Question: My task is to create an account information web page which consists of 4 pre-filled fields (given name, family name, username and email) and a common save button at the bottom. User can change any field by the respective field. I want save button to be enabled only if user changes any fields. Any method to track state changes? My code is as follows:
'''
<mat-card-content>
<div class="form-group">
<mat-form-field class="simple-form-field-50">
<input matInput placeholder="Given name" name="givenName" formControlName="givenName">
</mat-form-field>
<mat-form-field class="simple-form-field-50">
<input matInput placeholder="Family name" name="familyName" formControlName="familyName">
</mat-form-field>
<br>
<mat-form-field>
<input matInput placeholder="Email" name="email" formControlName="email">
</mat-form-field>
<br>
<button
[disabled]="waiting"
class="simple-form-button"
color="primary"
mat-raised-button
type="submit"
value="submit">
Save
</button>
</div>
</mat-card-content>
'''
My Code Output:

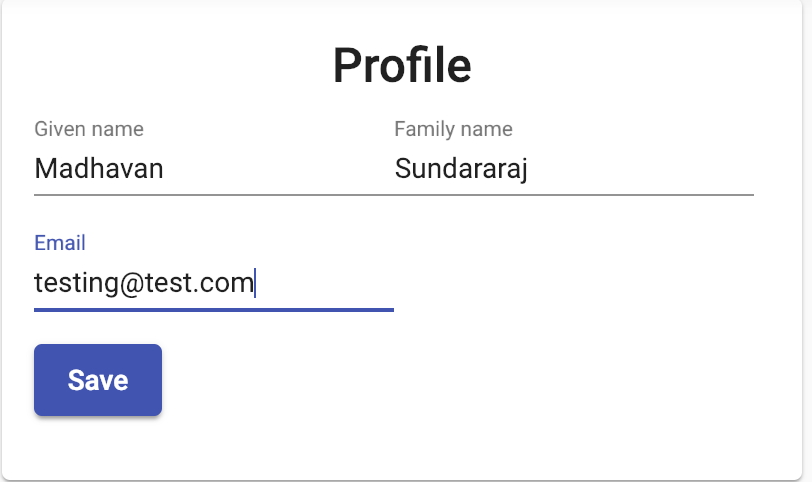
Answer: Since you're using a Reactive Form, you can use <URL> on the FormGroup.
Since it is of type 'Observable', you can 'subscribe' to it to set a variable of type 'boolean' that will be used in the template to enable the button.
'''
...
@Component({...})
export class AppComponent {
form: FormGroup;
disableButton = true;
ngOnInit() {
...
this.form.valueChanges.subscribe(changes => this.disableButton = false);
}
}
'''
And in your template:
'''
<form [formGroup]="form">
...
<button [disabled]="disableButton">Submit</button>
</form>
'''
---
## UPDATE:
If you want to disable it when values don't really change, check for the current value of the form with the previous value:
'''
import { Component } from '@angular/core';
import { FormGroup, FormControl } from '@angular/forms';
@Component({
selector: 'my-app',
templateUrl: './app.component.html',
styleUrls: [ './app.component.css' ]
})
export class AppComponent {
form: FormGroup;
disableButton = true;
userValue = {
firstName: 'John',
lastName: 'Doe',
email: 'john.doe@domain.com'
}
ngOnInit() {
this.form = new FormGroup({
firstName: new FormControl(),
lastName: new FormControl(),
email: new FormControl()
});
this.form.patchValue(this.userValue);
this.form.valueChanges.subscribe(changes => this.wasFormChanged(changes));
}
private wasFormChanged(currentValue) {
const fields = ['firstName', 'lastName', 'email'];
for(let i = 0; i < fields.length; i++) {
const fieldName = fields[i];
if(this.userValue[fieldName] !== currentValue[fieldName]) {
console.log('Came inside');
this.disableButton = false;
return;
}
}
this.disableButton = true;
}
}
'''
StackBlitz is updated accordingly.
> Here's a <URL> for your ref.